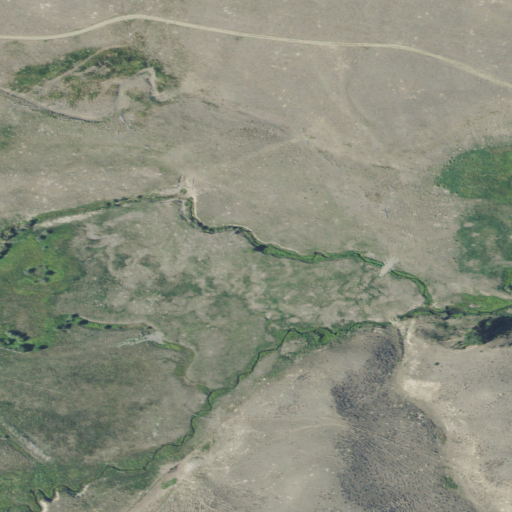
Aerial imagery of valley in Montana named Benton Gulch containing grassland, pasture, herbaceous wetlands, and shrub